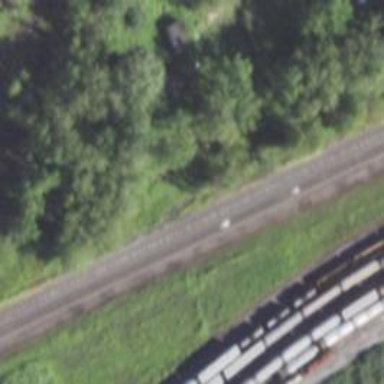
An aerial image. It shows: Disused railway.